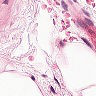
Metastatic tissue present: no